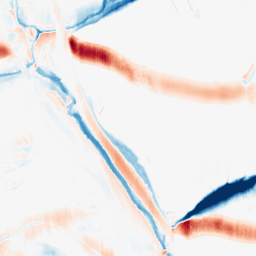
Category: morphological
Decomposition family: morphological_ellipse
Decomposition parameters: operation: average
width: 30
height: 5
Upsampling method: cubic_mitchell
Upsampling parameters: scale: 2
Upsampling scale: 2